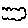
Label: cloud